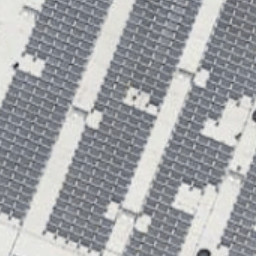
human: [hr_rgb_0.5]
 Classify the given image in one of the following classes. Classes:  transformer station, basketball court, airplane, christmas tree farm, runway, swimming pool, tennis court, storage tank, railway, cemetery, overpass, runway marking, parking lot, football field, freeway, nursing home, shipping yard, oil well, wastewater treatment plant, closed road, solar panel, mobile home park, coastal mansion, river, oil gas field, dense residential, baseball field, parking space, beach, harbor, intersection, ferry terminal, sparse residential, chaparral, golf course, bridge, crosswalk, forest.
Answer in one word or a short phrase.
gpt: solar panel